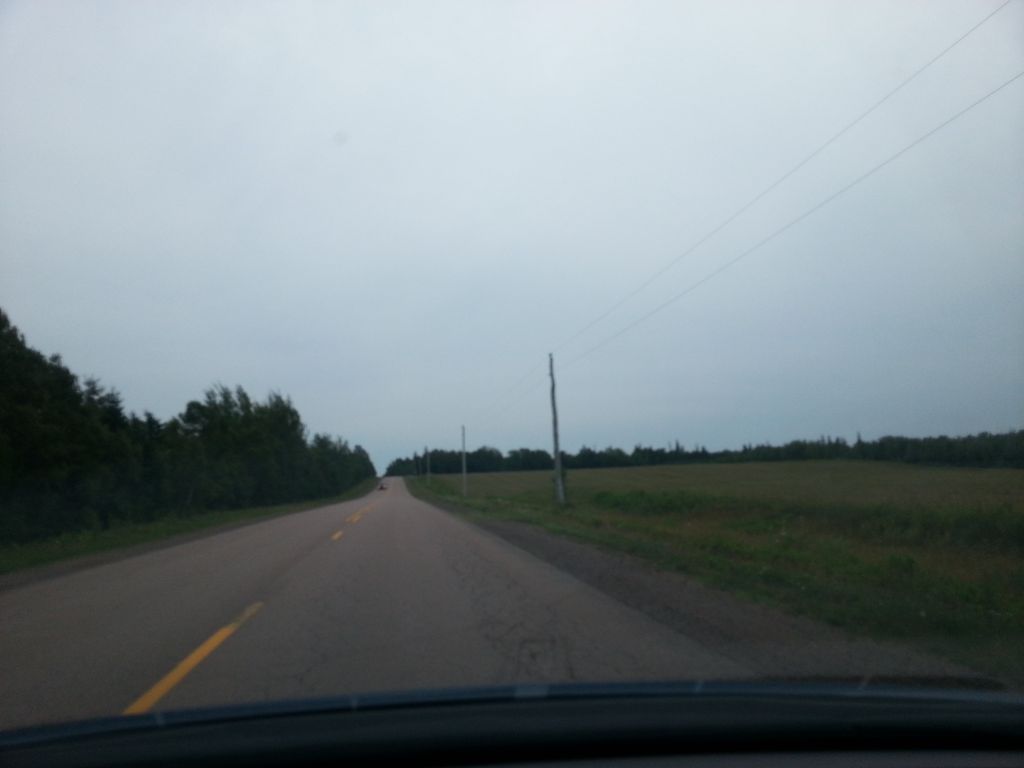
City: charlottetown